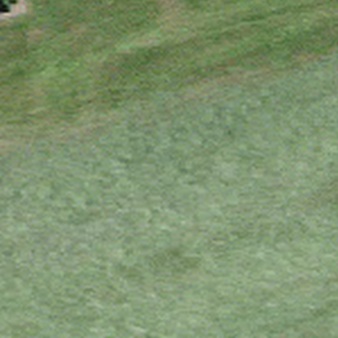
Label: other